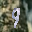
Label: 9